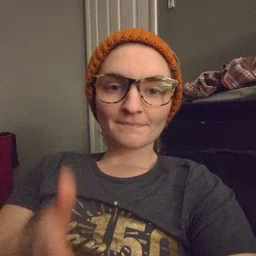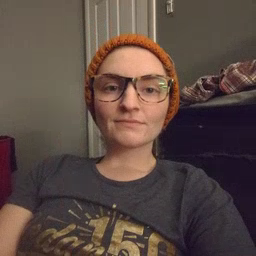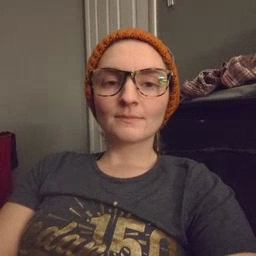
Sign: will